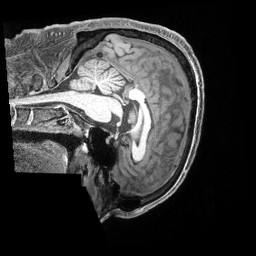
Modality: T1w
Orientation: sagittal
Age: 45
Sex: male
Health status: ill
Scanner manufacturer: siemens
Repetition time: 2.4 s
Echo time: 0.00231 s